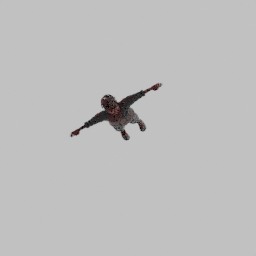
Label: people